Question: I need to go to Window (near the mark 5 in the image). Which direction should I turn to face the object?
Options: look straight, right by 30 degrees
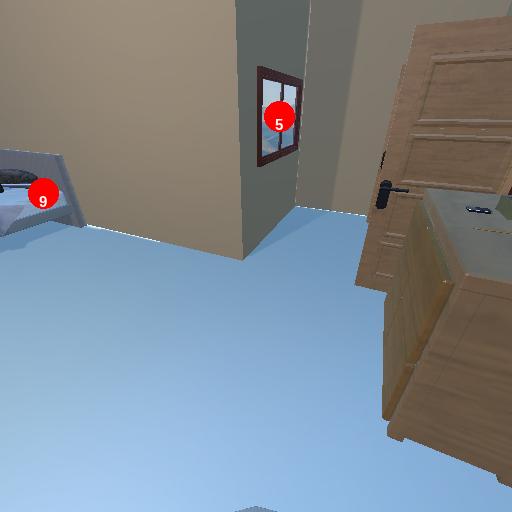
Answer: look straight